Interaction volume radius: 5 \u00c5
Interaction volume height: 25 \u00c5
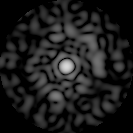
Disorder parameter: 0.7996